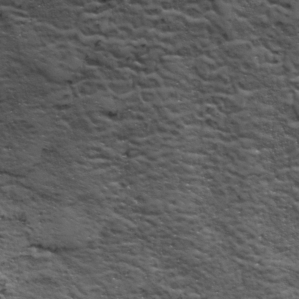
Label: frost